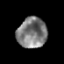
Tissue: prostate
Cell type: T cells
Senescence score: 0.2316
Nuclear area (px): 884
Mean DAPI intensity: 125.037